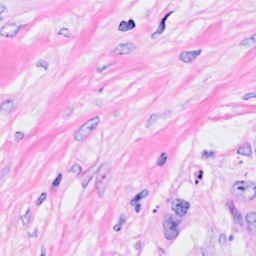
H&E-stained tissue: Breast